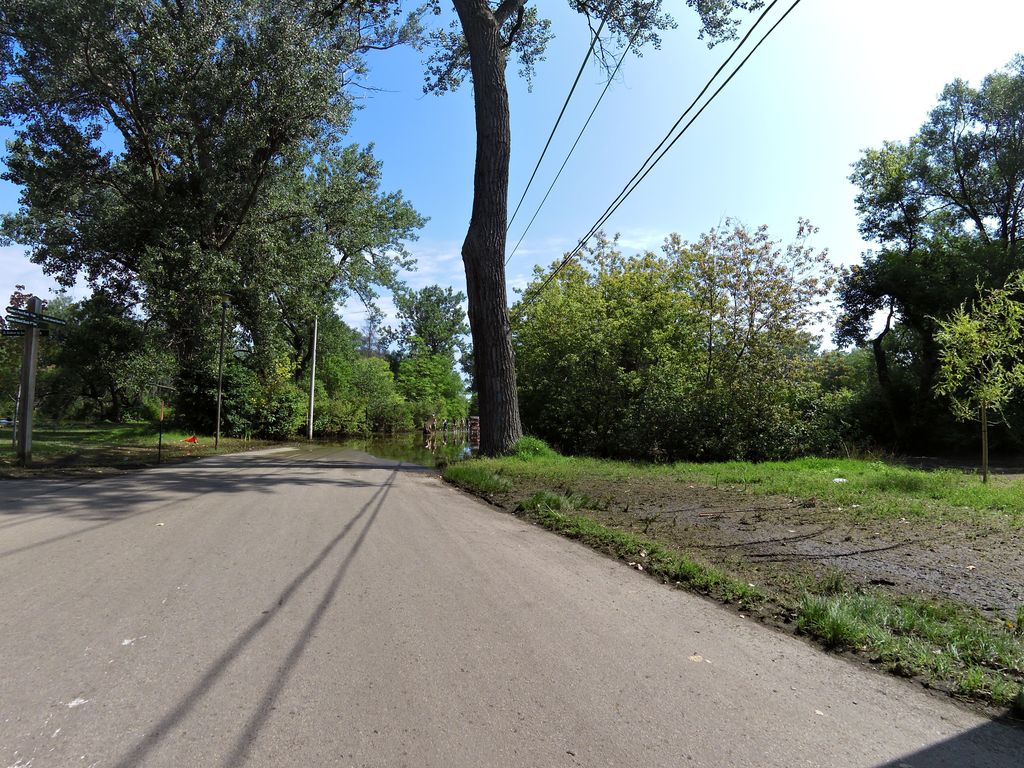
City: toronto